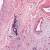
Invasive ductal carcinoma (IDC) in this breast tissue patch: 0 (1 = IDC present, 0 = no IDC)